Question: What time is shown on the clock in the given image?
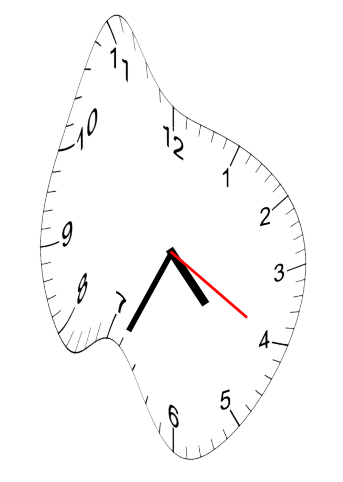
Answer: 04:34:20